Field crop: tomato
Growth stage: 1
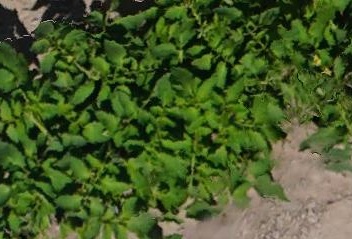
Species: tomato